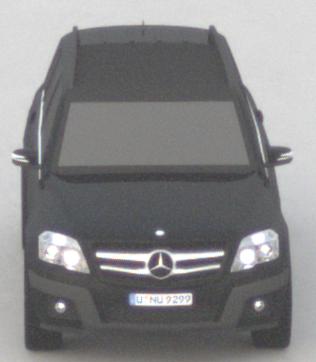
Make: Mercedes-Benz
Model: GLK 280
Detailed model: GLK-Class (204)
Model produced from: 2008/10
Model produced until: 2009/04
Doors: 5
Color: black
Road condition: dry road
Daytime: morning or afternoon
Contrast: low contrast